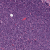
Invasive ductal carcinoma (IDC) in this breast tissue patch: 1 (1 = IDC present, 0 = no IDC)